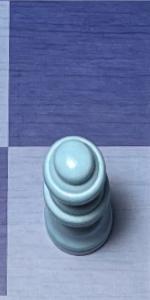
Label: Queen_White